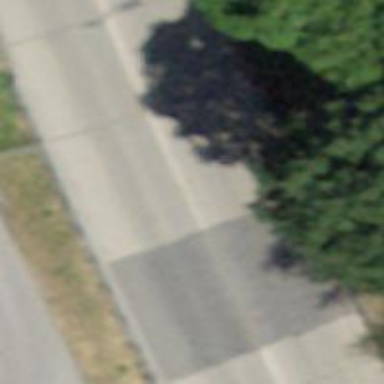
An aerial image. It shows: Primary highway with asphalt surface and designated lane for cyclists.